Field crop: maize
Growth stage: 2
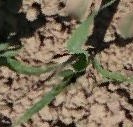
Species: maize